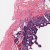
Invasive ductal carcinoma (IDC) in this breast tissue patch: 0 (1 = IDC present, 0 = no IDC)